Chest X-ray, AP view. Patient: 21 years old, sex M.
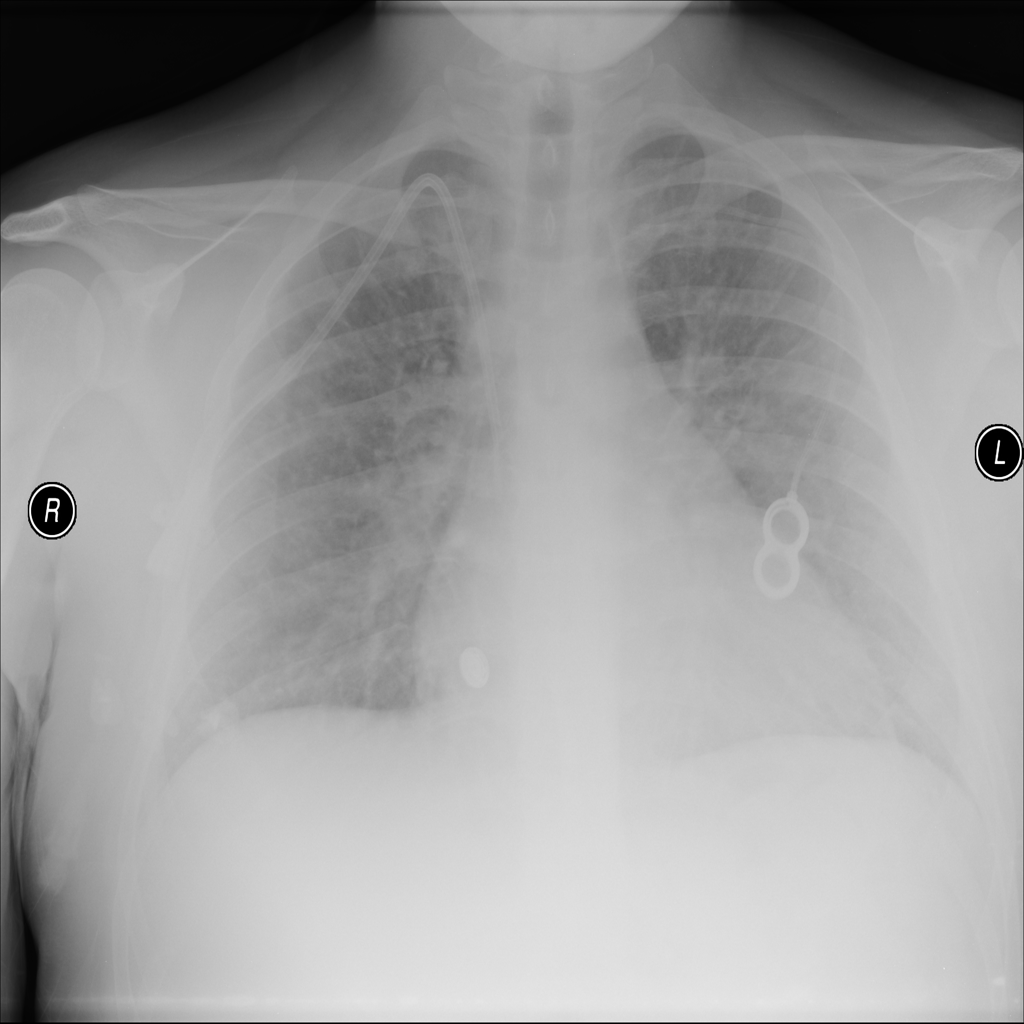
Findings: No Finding